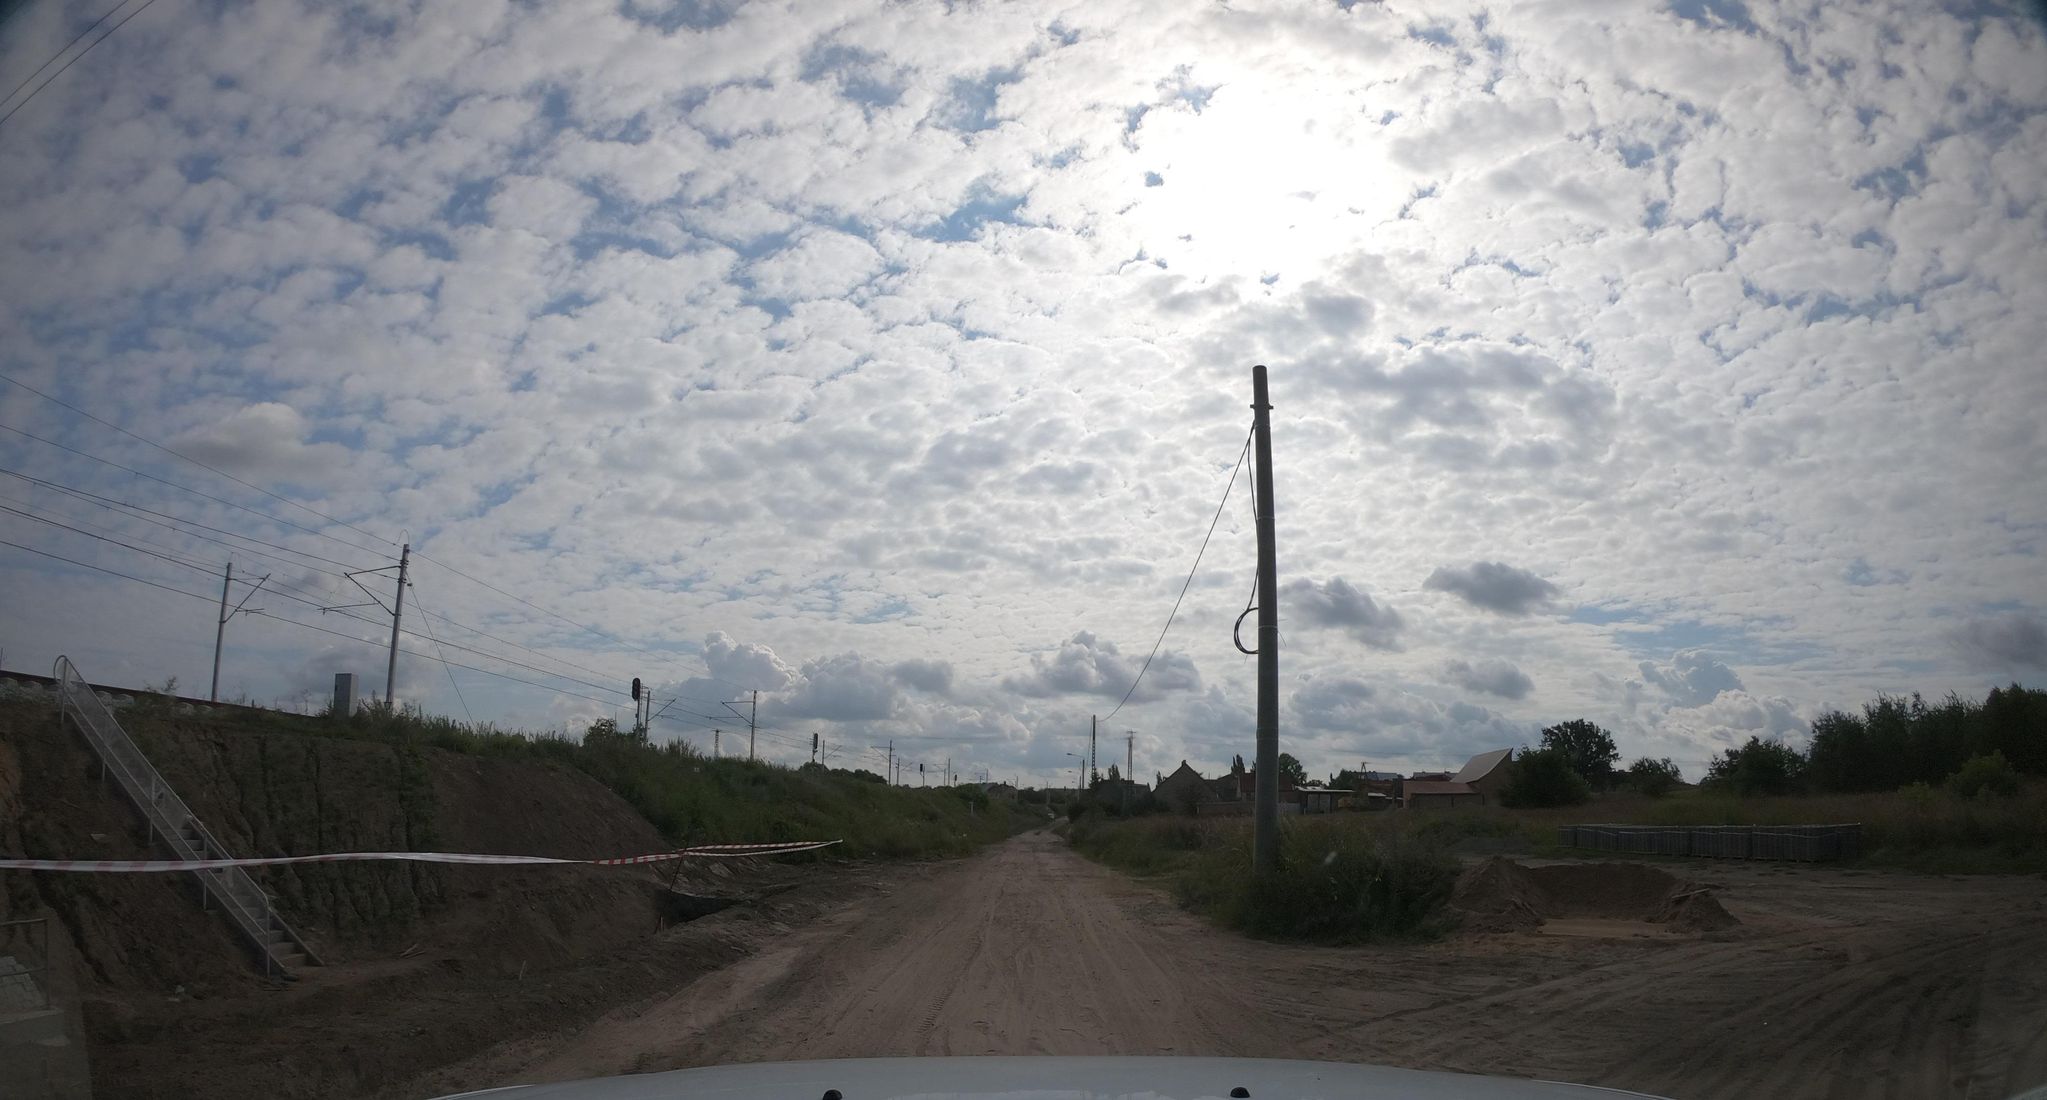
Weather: cloudy
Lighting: day
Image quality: slightly poor
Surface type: cycling surface
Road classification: track, residential
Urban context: low density rural
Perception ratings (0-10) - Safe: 1.27, Lively: 1.03, Beautiful: 3.5, Boring: 5.42, Depressing: 8.6, Wealthy: 0.27